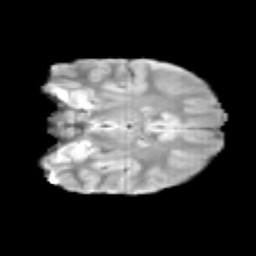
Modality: T2w
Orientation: coronal
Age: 12
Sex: male
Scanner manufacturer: siemens
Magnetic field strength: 3 T
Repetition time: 3.8 s
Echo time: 0.07 s